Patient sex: M
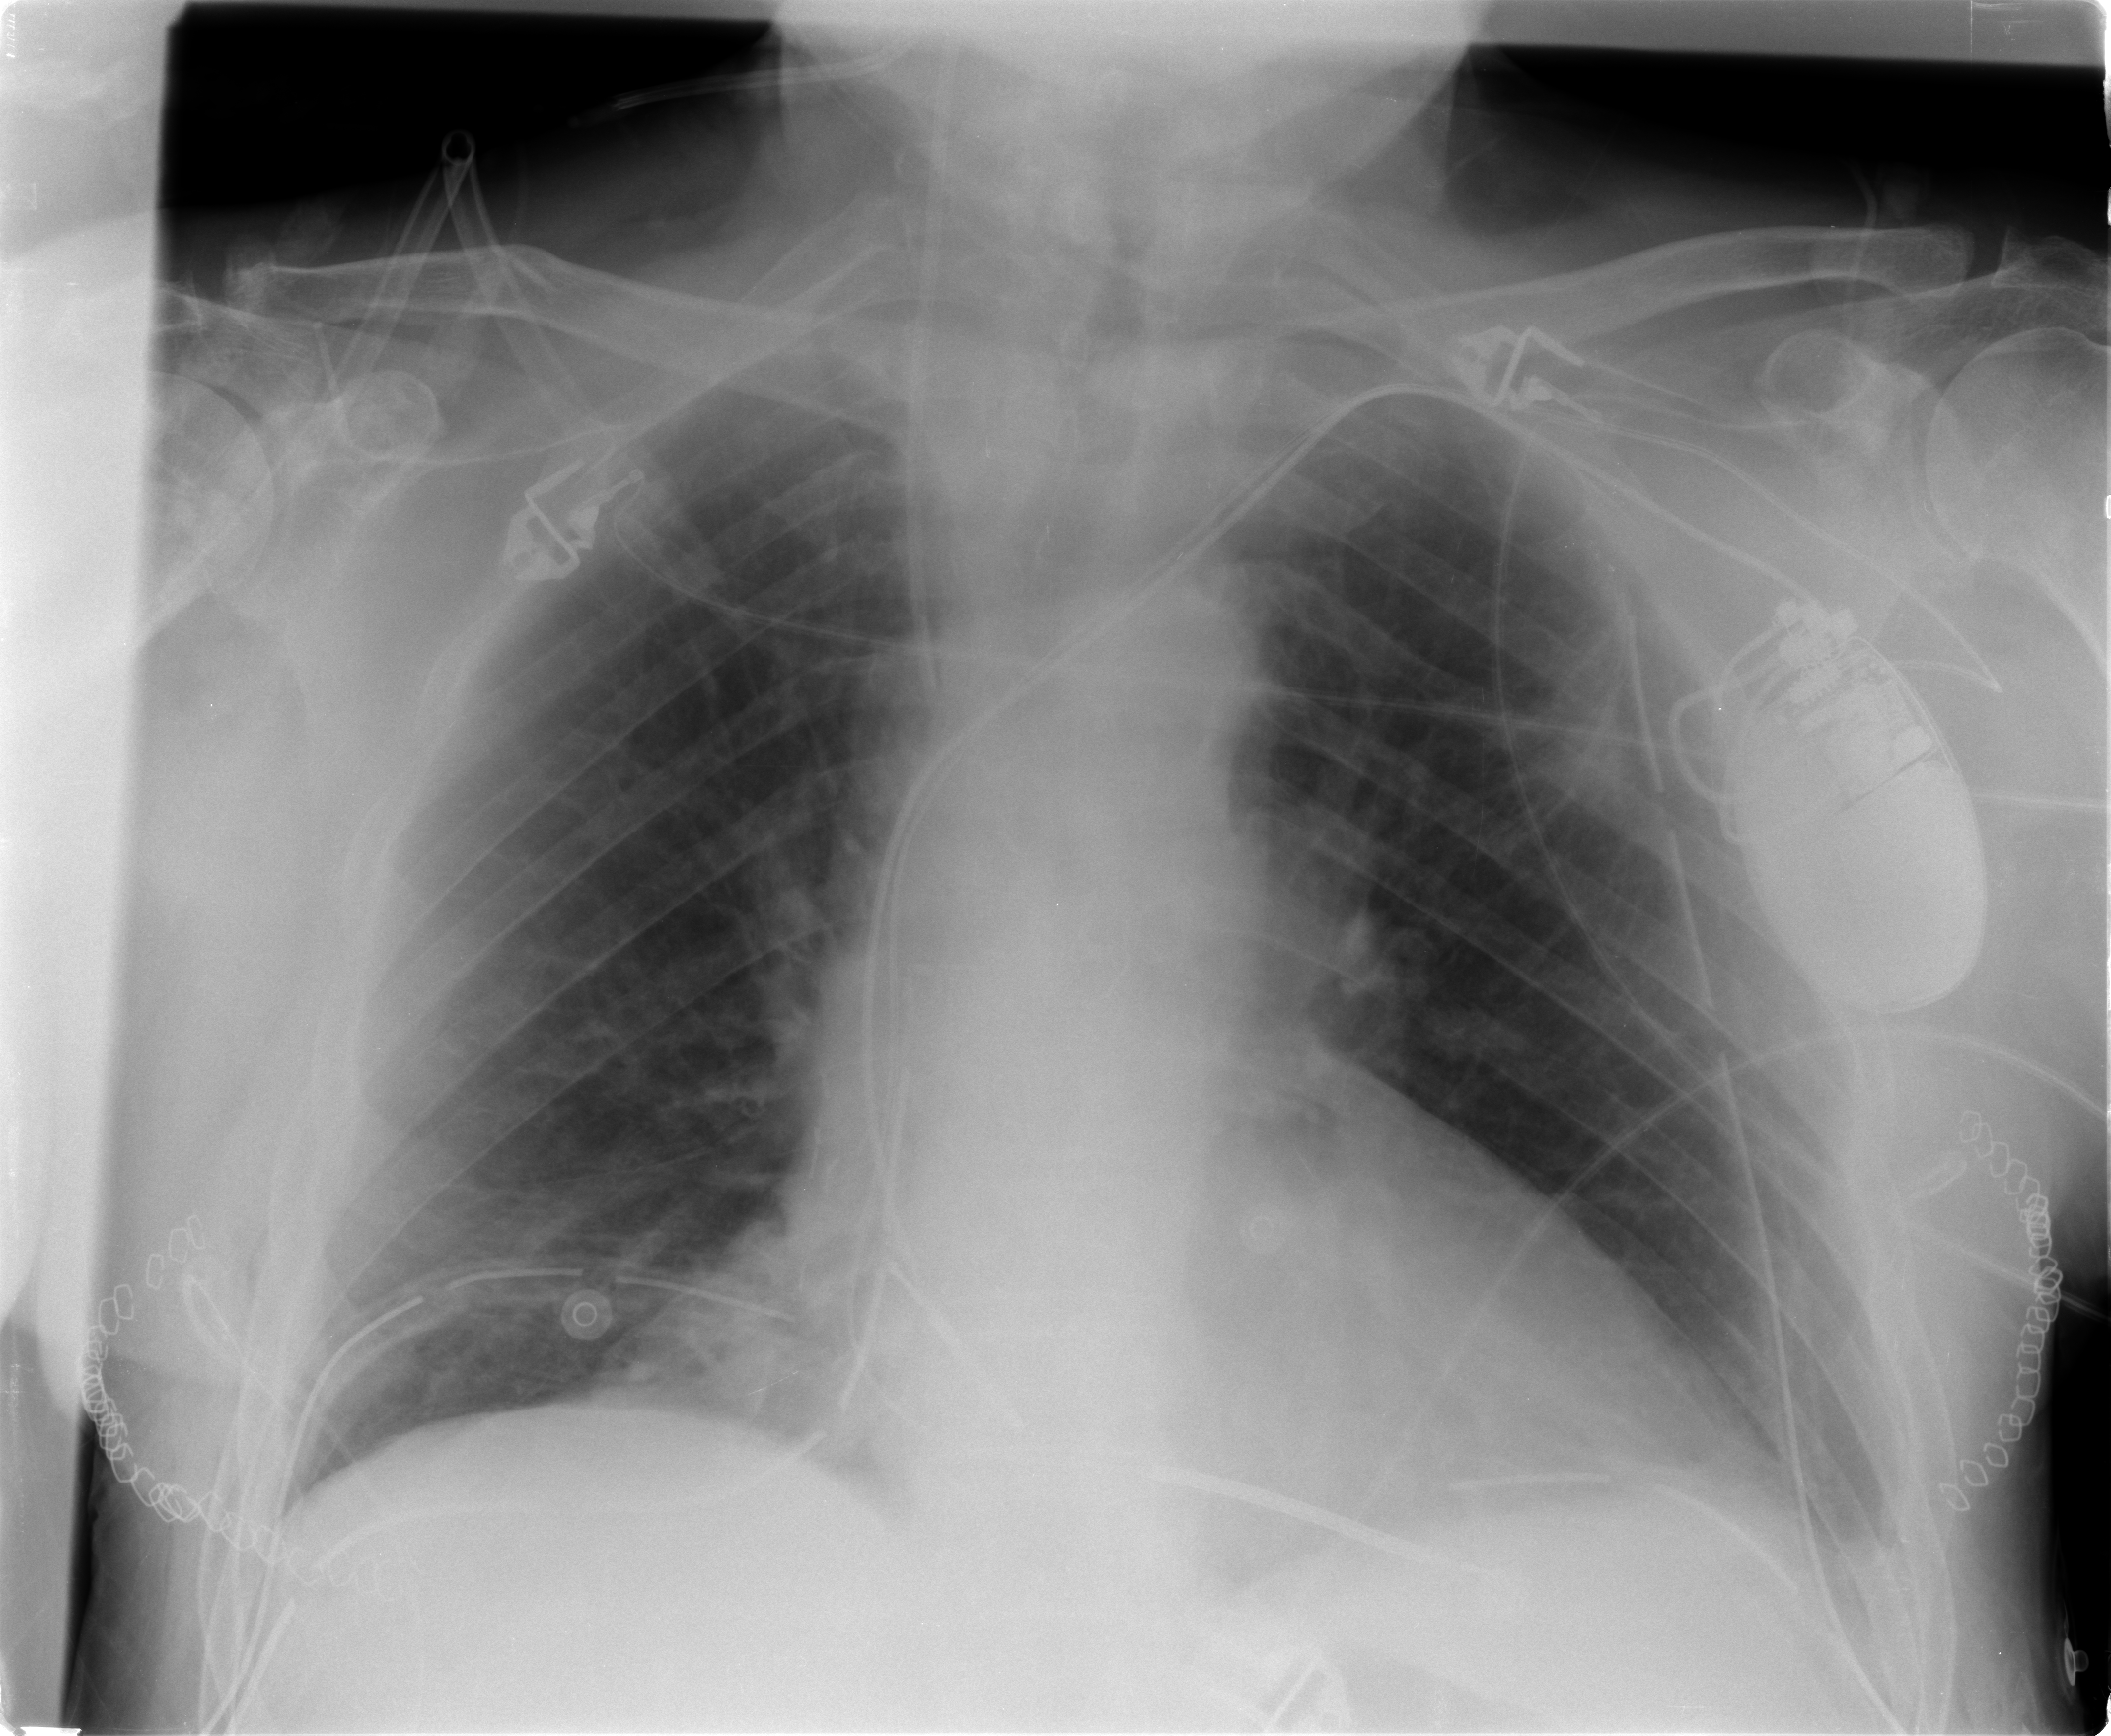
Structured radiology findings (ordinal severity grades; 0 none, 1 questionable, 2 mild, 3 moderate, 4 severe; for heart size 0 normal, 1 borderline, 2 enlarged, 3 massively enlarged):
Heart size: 0
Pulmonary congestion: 0
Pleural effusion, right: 0
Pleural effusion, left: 0
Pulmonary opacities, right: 0
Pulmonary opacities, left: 0
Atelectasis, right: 2
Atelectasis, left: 2